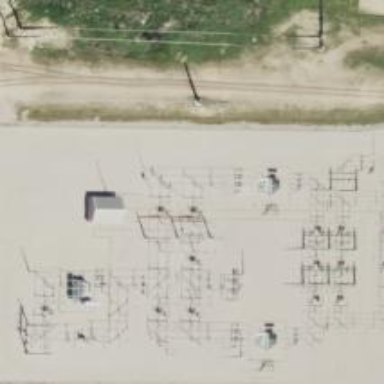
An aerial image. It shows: Switch for power supply.